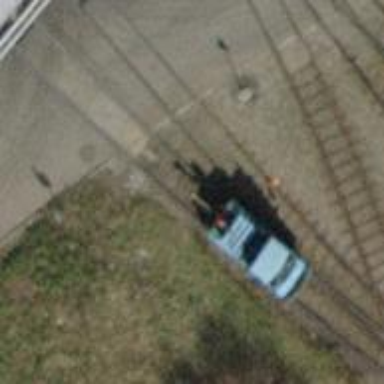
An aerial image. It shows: Single railway spur track.